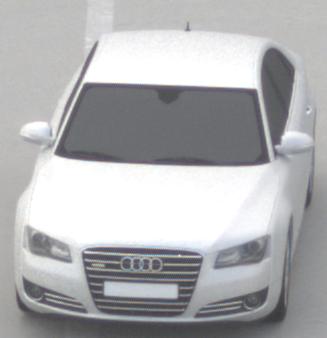
Make: Audi
Model: A8 D4
Model produced from: 2009
Model produced until: 2017
Doors: 4
Color: white
Road condition: dry road
Daytime: midday
Contrast: low contrast